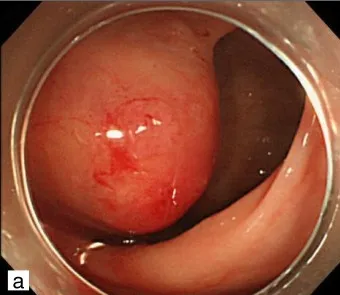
Findings on colonoscopy and endoanal ultrasound scanning. (a) Colonoscopic examination showed a submucosal tumor 3 cm in diameter arising in the posterior rectal wall.
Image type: endoscopy (gi_endoscopy)